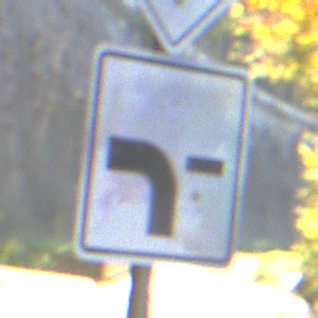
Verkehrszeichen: VerlaufVorfahrtsstrasse6
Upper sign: Vorfahrtsstrasse
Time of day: Midday
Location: Outdoor (Urban)
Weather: Clear
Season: NotSpecified
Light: Natural